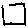
Label: square